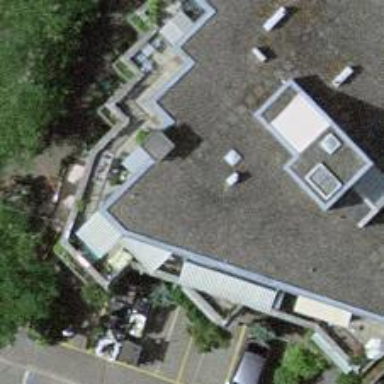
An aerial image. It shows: Garden center.